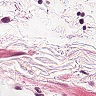
Metastatic tissue present: no